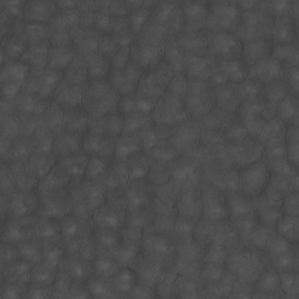
Label: non_frost